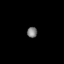
Tissue: prostate
Cell type: Fibroblasts
Senescence score: 0.7063
Nuclear area (px): 106
Mean DAPI intensity: 124.075